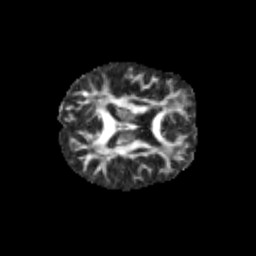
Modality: FA
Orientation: axial
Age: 12
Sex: female
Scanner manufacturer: siemens
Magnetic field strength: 3 T
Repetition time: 3.8 s
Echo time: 0.07 s